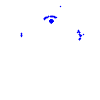
Particle: kaon